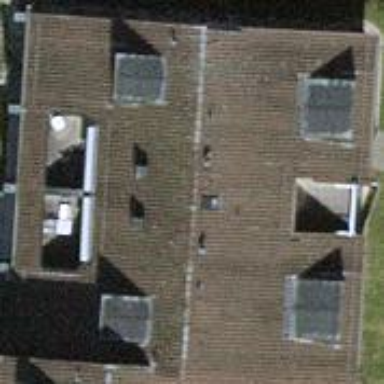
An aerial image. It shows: Residential building.